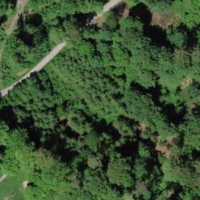
EUNIS habitat code: 41
Species observed at this site:
Tanacetum parthenium